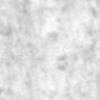
Label: no_change